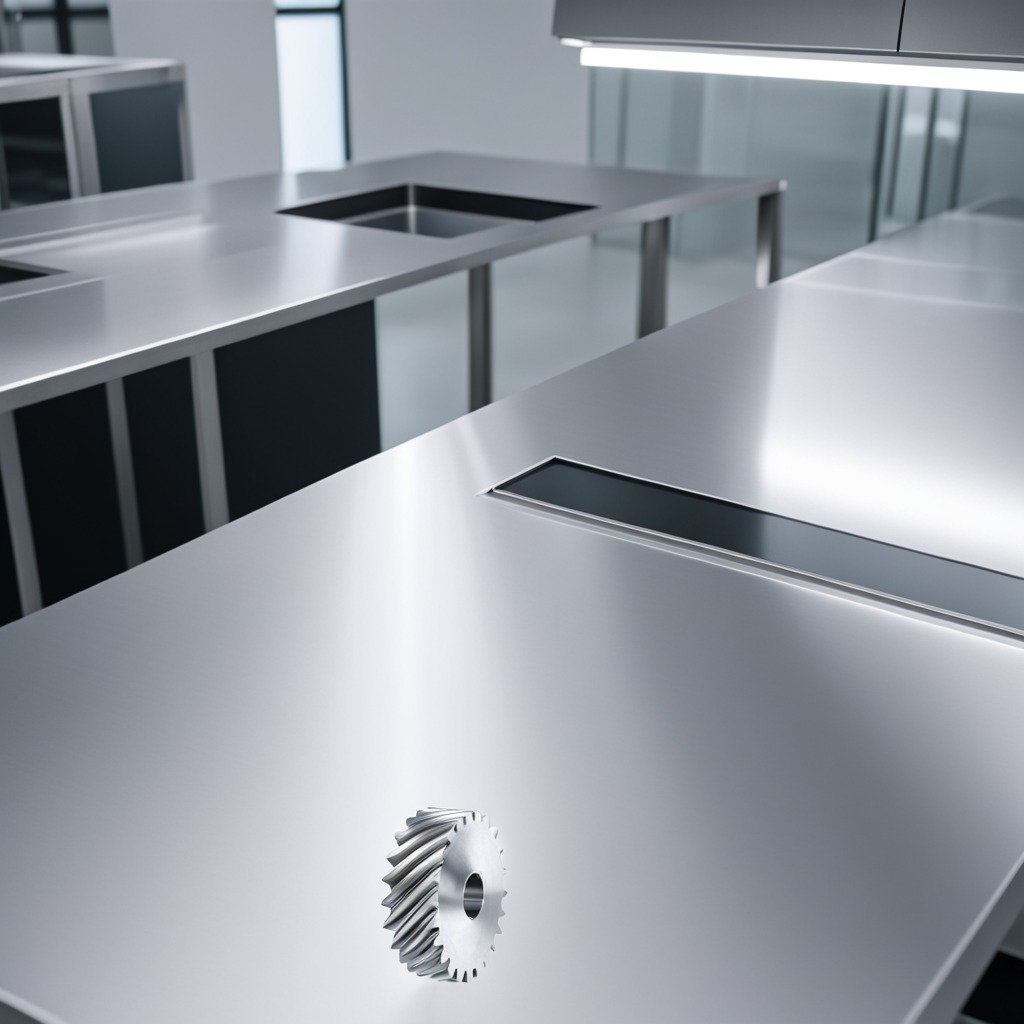
A gear with teeth is lying on a stainless steel table in a high-end prototyping lab.